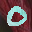
Label: 0